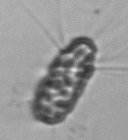
Label: Corethron_hystrix